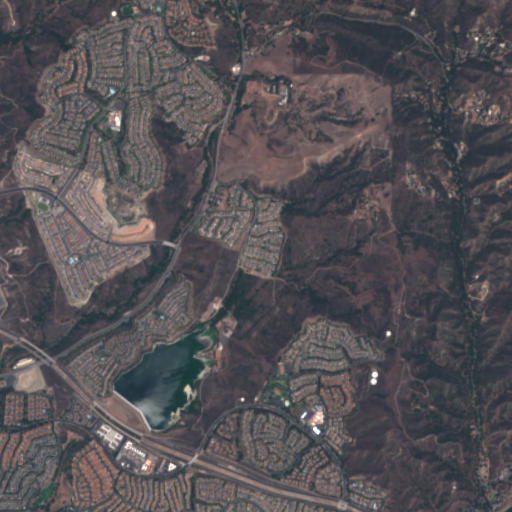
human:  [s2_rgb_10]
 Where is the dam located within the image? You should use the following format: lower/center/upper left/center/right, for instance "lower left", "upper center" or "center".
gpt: The dam is located in the lower left of the image.
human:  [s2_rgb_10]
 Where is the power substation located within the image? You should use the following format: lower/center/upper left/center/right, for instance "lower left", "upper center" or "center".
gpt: The power substation is located in the center left of the image.
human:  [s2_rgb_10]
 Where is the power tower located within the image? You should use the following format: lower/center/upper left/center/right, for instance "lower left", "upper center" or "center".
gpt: The power tower is located in the left of the image.
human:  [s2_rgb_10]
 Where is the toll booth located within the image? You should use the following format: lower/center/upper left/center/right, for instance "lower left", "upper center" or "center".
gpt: The toll booth is located in the lower center of the image.
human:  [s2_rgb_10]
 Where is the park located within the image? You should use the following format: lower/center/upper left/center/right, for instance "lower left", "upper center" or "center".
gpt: There is no park in the image.